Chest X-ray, AP view. Patient: 46 years old, sex M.
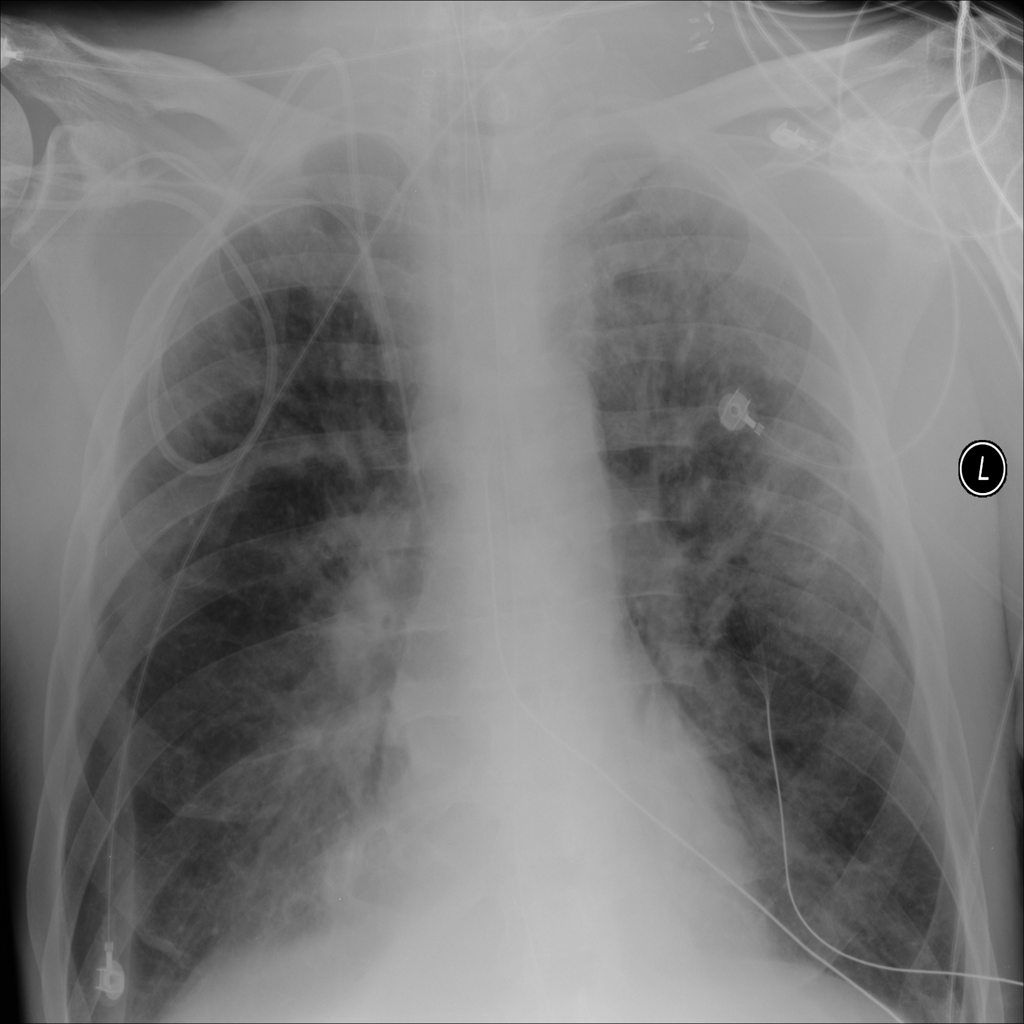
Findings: No Finding